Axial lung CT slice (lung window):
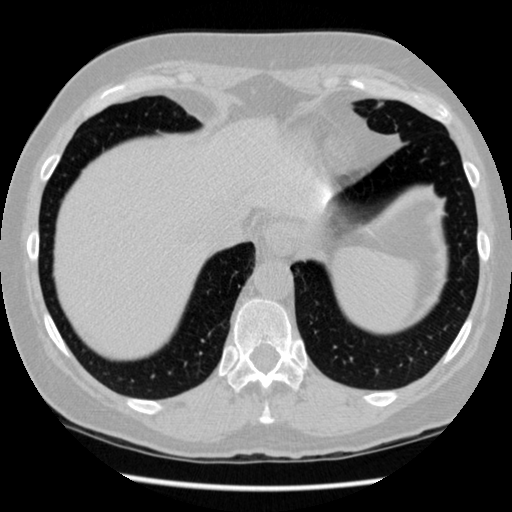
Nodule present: no